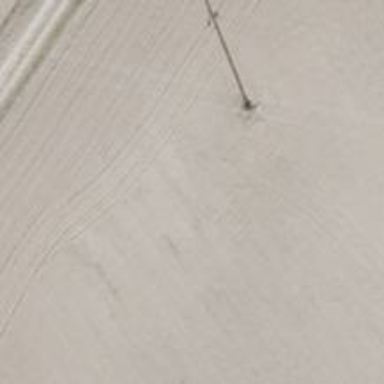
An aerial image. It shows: Power pole.